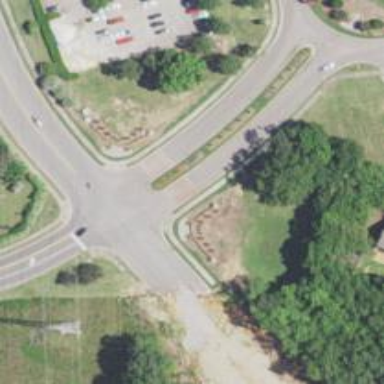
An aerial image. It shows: Unmarked crossing on footway.